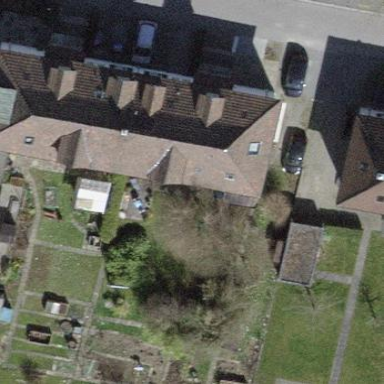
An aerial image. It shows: Semi-detached house.